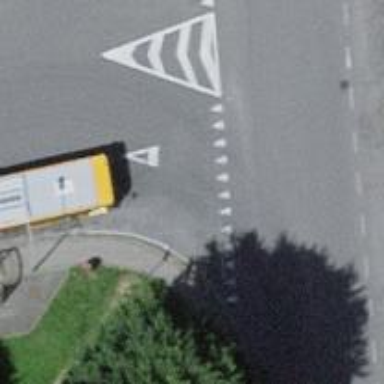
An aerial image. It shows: Road with "give way" sign.